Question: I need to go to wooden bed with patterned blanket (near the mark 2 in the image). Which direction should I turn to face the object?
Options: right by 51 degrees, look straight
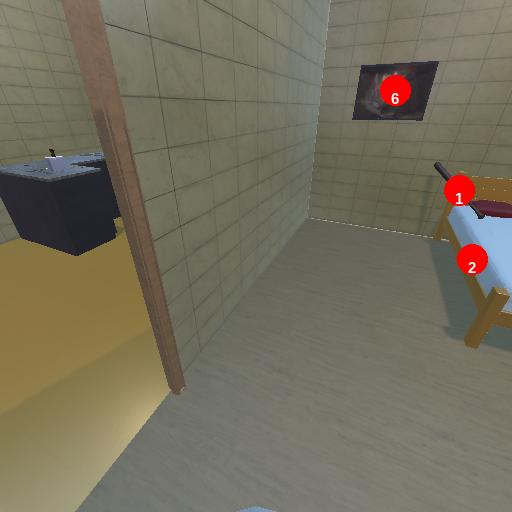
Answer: right by 51 degrees